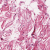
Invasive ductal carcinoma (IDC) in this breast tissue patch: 0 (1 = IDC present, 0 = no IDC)